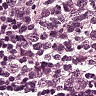
Metastatic tissue present: no